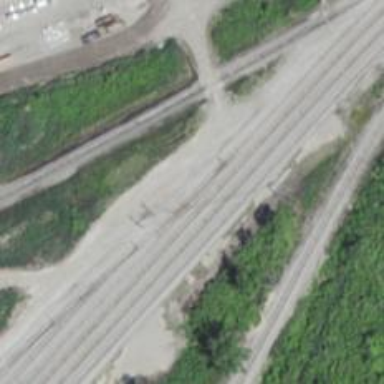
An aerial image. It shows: Railway siding with rails.